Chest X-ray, PA view. Patient: 54 years old, sex F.
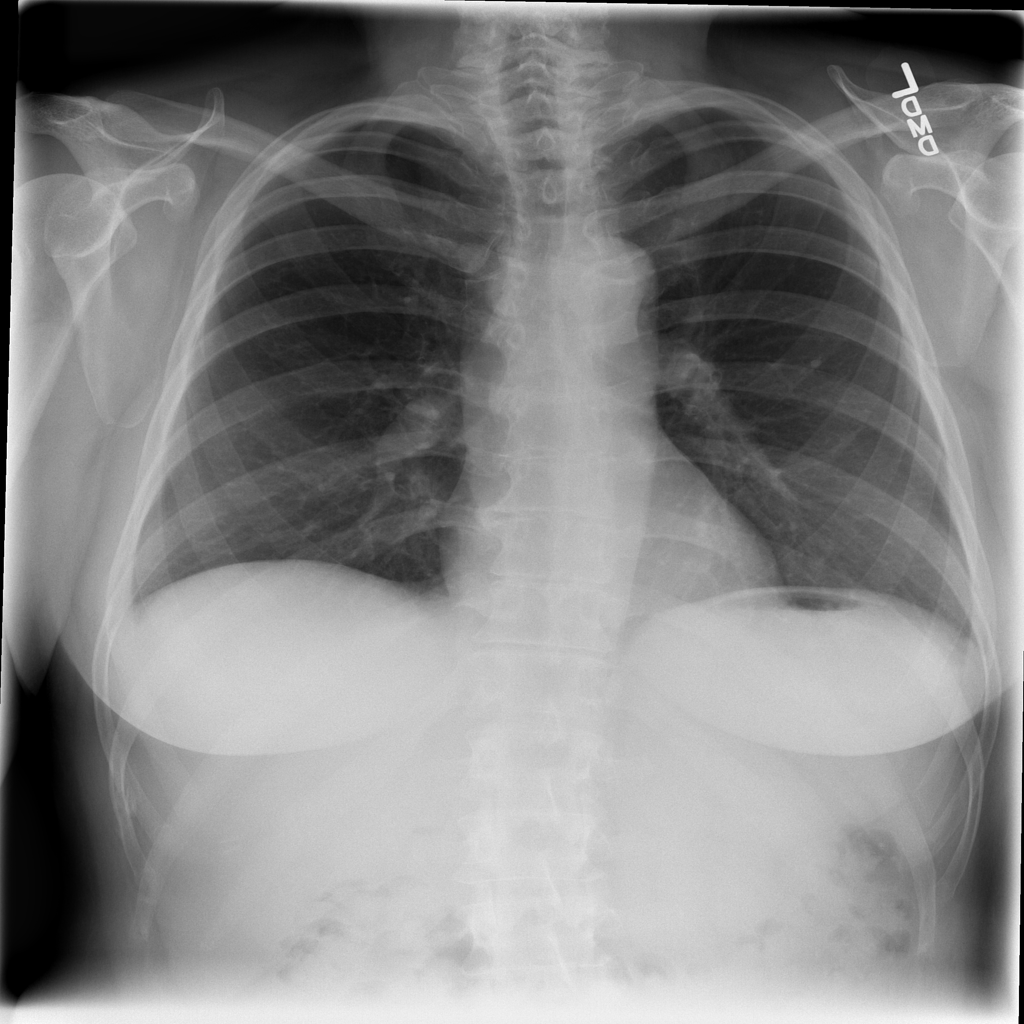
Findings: No Finding